Field crop: maize
Growth stage: 2
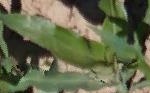
Species: maize